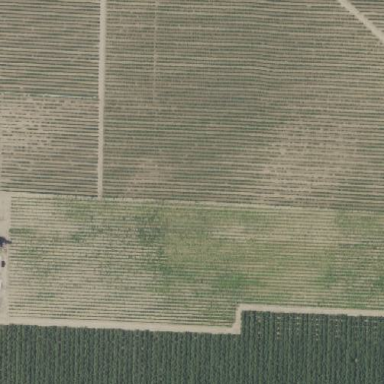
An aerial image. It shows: Beautiful vineyard in the countryside.